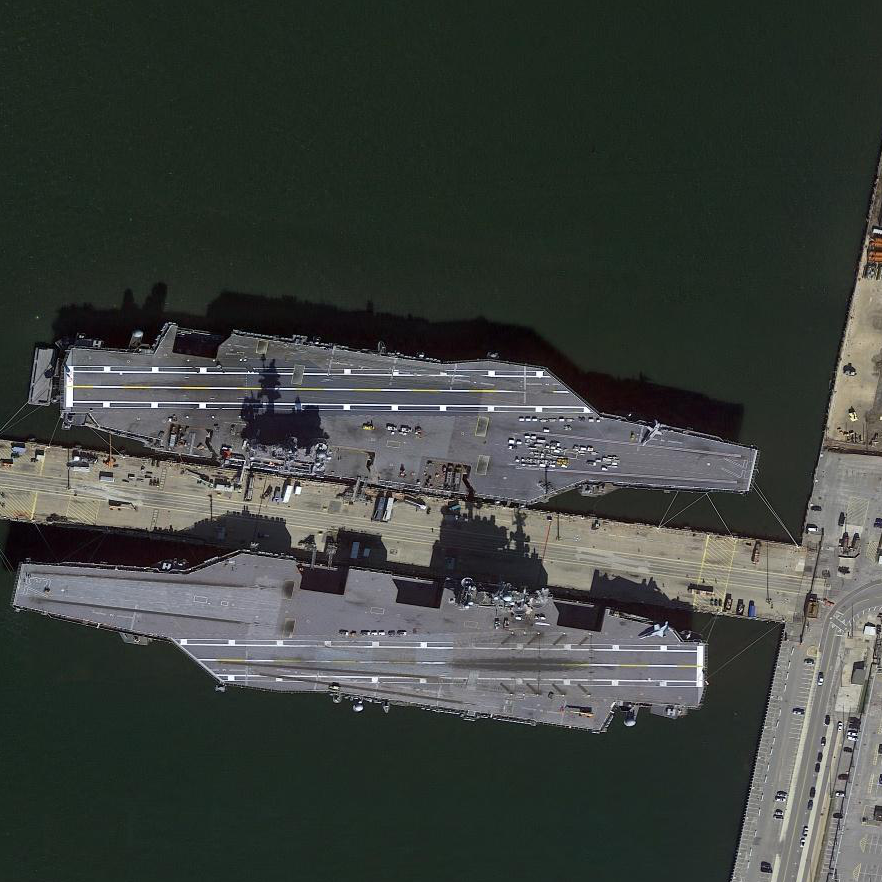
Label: aircraft_carrier